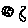
Label: moon